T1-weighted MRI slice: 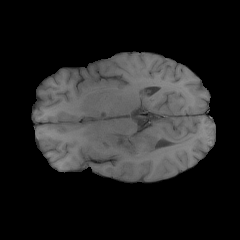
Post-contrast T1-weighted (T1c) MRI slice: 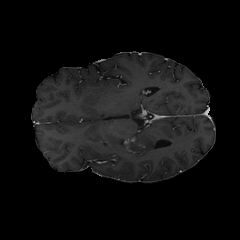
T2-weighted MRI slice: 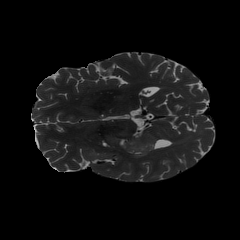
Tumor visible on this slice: yes